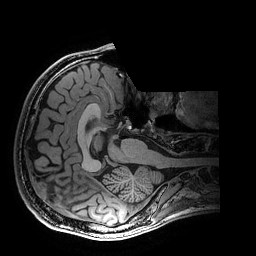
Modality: T1w
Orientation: axial
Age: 20
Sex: male
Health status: healthy
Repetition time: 2.53 s
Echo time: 0.0034 s